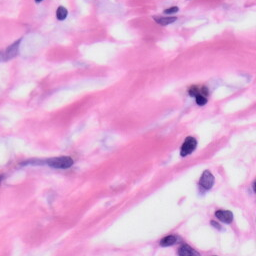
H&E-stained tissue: Skin